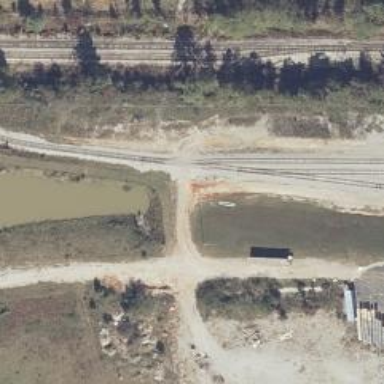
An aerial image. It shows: Railway spur service.